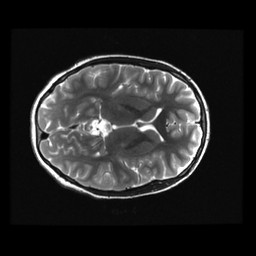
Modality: T2w
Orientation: axial
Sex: female
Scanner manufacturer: ge
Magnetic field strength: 3 T
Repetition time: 5 s
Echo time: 0.1012 s